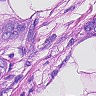
Metastatic tissue present: yes